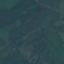
Land use / land cover: Pasture